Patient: sex M, age 72
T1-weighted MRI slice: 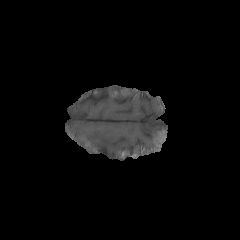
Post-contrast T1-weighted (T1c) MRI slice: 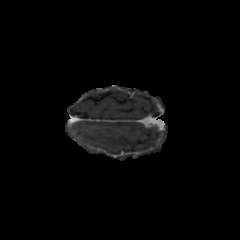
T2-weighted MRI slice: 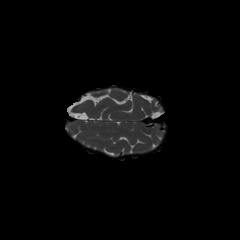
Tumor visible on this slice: no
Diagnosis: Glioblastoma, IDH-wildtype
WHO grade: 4